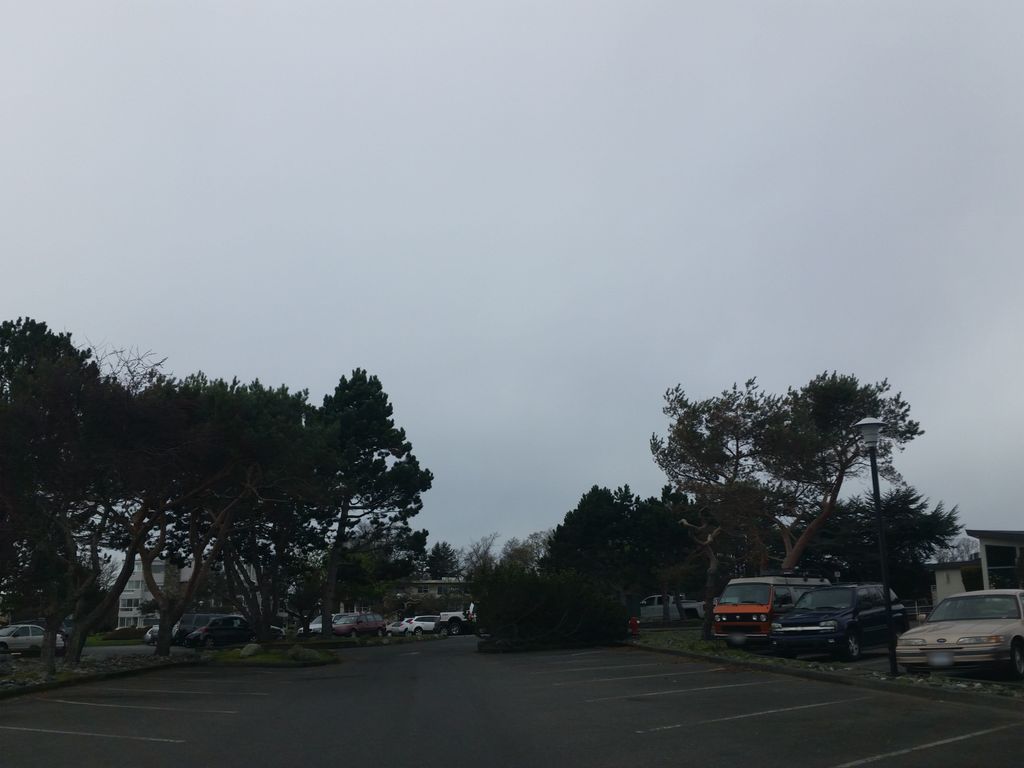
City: victoria